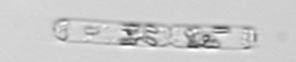
Label: Cerataulina_pelagica